Question: I am converting various PDFs uploaded by end users into images using following command
'''
-density 140 -limit memory 64MB -limit map 128MB [pdffile] page.png
'''
Here is the result. On the right we have original PDF and on the left output image. As you can see the colors are quite noticeably different.
What could be causing this and how fix it?

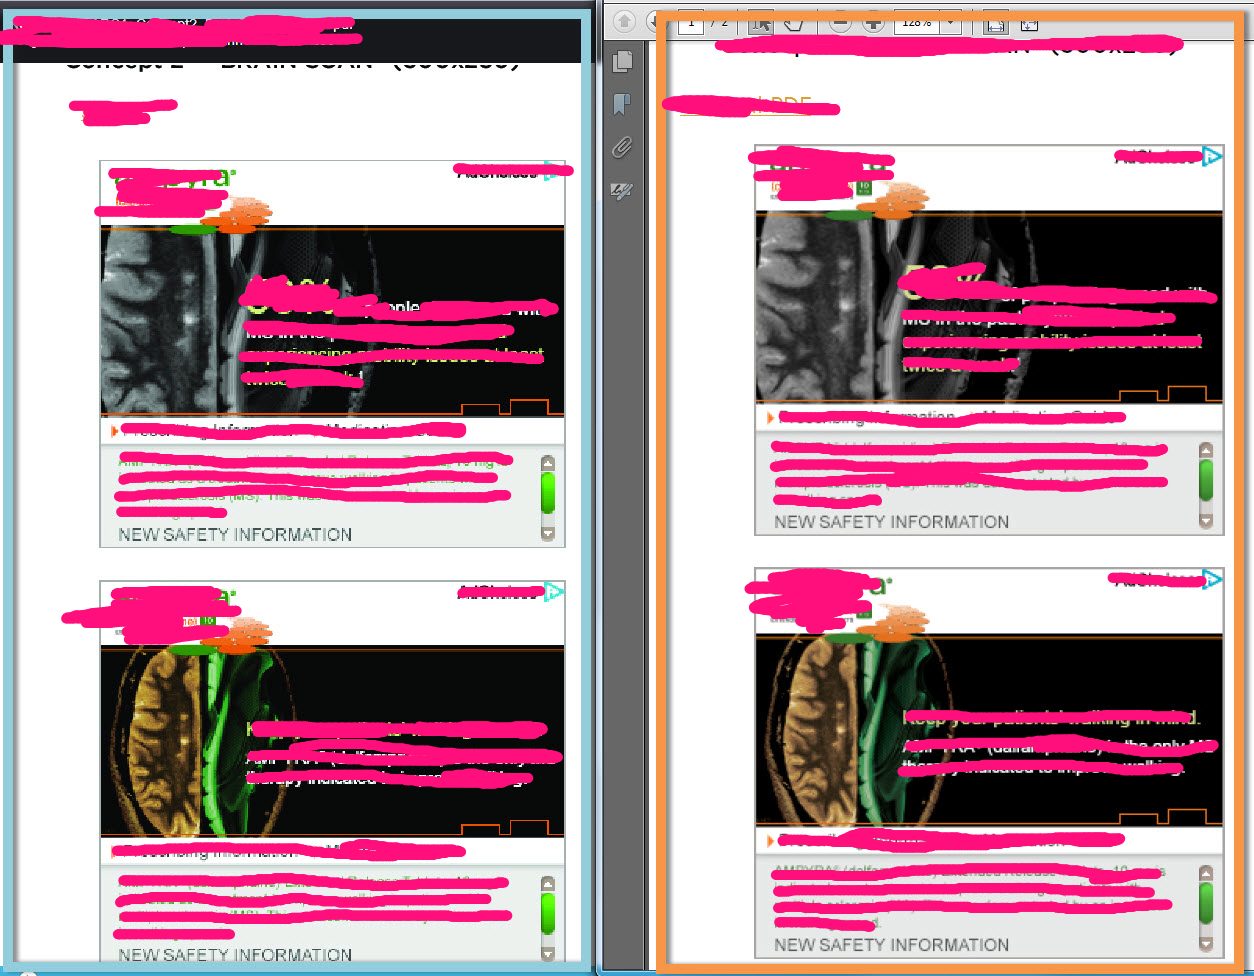
Answer: try following command:
'''
-density 140 -limit memory 64MB -limit map 128MB -colorspace RGB [pdffile] page.png
'''